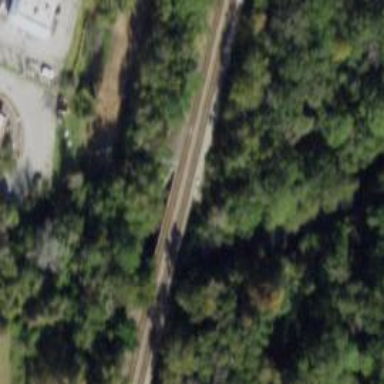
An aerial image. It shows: Railway track.